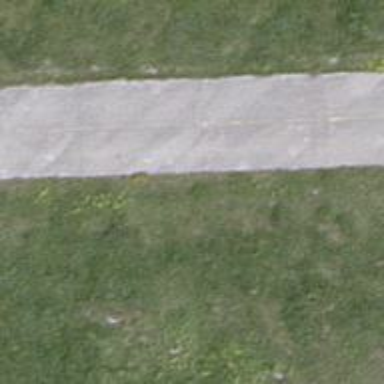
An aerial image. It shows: Concrete track with grade 1 quality.